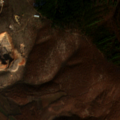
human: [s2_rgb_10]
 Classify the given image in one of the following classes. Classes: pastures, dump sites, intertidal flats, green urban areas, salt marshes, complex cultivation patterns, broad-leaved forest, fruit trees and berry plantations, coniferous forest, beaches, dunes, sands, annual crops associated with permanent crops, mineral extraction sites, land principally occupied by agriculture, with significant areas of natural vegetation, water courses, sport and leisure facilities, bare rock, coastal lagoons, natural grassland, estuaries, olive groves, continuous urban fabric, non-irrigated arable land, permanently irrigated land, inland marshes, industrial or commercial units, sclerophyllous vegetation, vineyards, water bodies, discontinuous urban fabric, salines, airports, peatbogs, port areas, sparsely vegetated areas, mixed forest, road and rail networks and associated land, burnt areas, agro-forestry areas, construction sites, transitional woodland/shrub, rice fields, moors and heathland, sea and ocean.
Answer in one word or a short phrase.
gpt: mineral extraction sites, non-irrigated arable land, broad-leaved forest, coniferous forest, natural grassland, transitional woodland/shrub